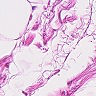
Metastatic tissue present: no